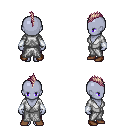
a pixel art fantasy rpg character, female body template, dark elf, purple skin, white robe, metal pants, white blonde mohawk hairstyle, white cloth bracers, brown shoes, four views (front, back, left, right), 2x2 character sprite sheet, small pixel art, hard edges, no anti-aliasing